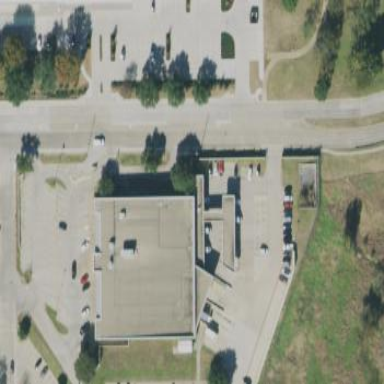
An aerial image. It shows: Commercial building housing post office.